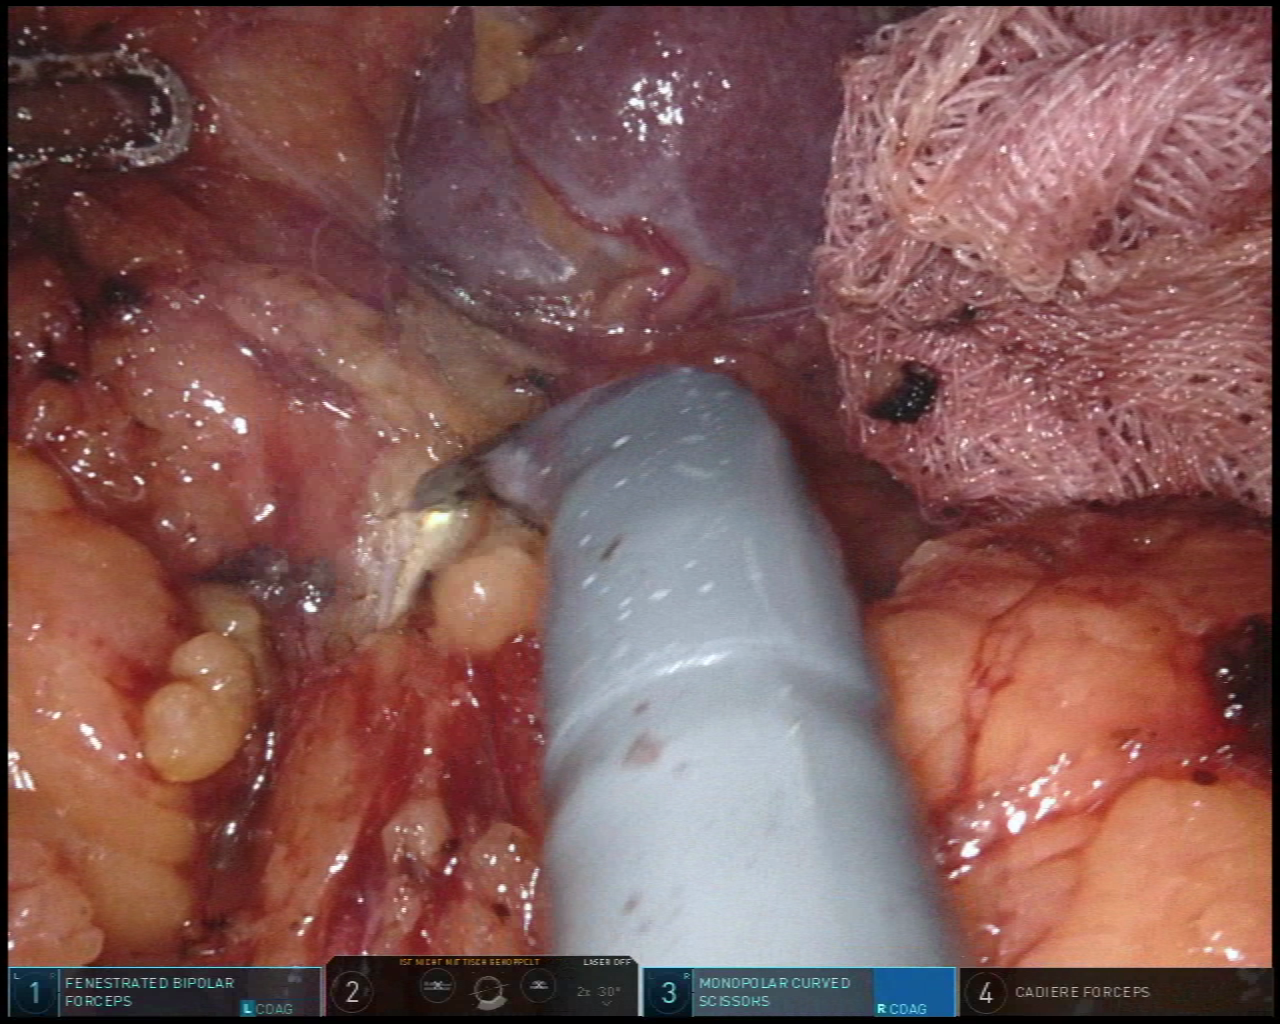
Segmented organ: spleen
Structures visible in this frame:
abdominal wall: no
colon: no
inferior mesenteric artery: no
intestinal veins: no
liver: no
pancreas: no
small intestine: no
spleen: yes
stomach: no
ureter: no
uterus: no
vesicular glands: no